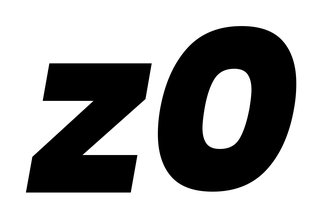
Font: Poppins-ExtraBoldItalic